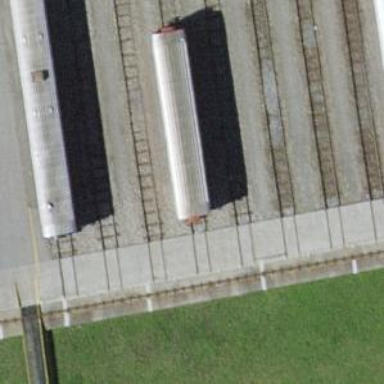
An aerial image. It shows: Single narrow-gauge railway track in service yard.